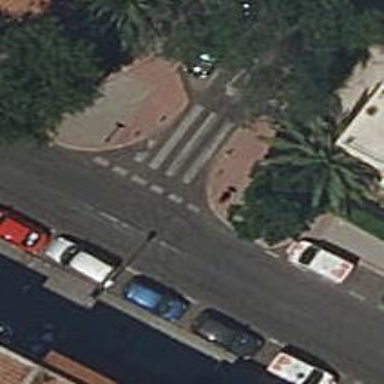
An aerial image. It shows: Marked crossing on footway.